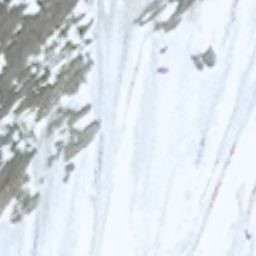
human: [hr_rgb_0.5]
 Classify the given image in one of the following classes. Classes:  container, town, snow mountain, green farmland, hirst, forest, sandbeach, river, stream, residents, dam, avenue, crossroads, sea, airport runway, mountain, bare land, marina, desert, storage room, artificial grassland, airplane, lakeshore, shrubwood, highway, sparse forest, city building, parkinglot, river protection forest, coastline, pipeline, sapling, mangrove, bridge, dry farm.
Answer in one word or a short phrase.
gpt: snow mountain